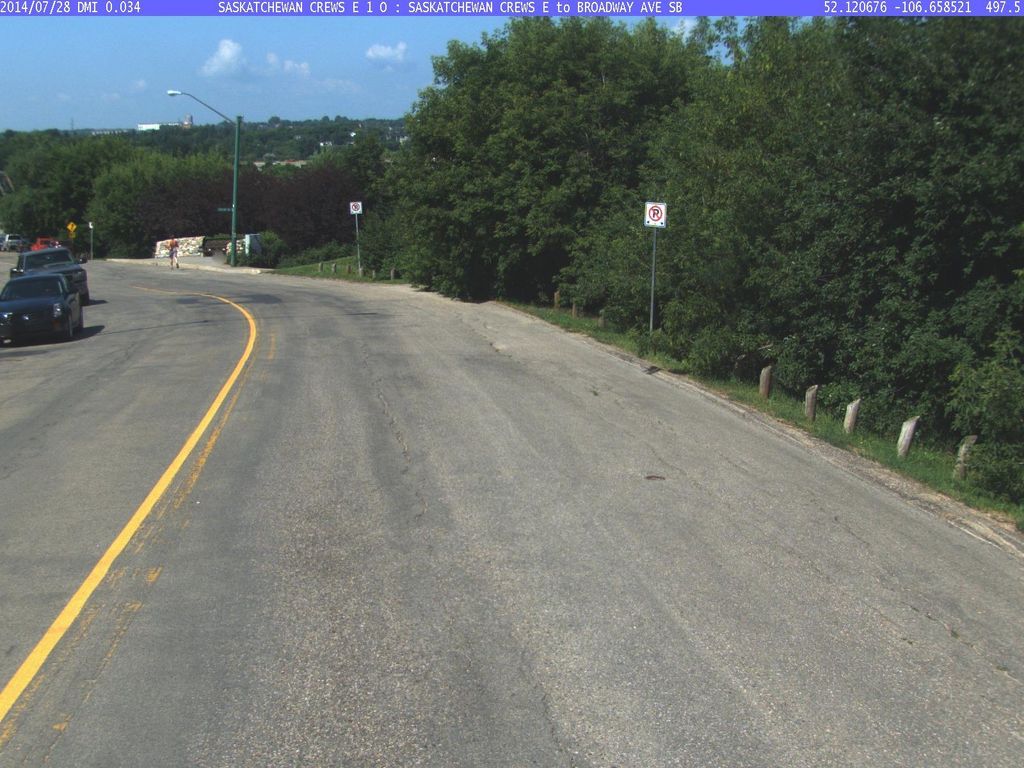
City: saskatoon